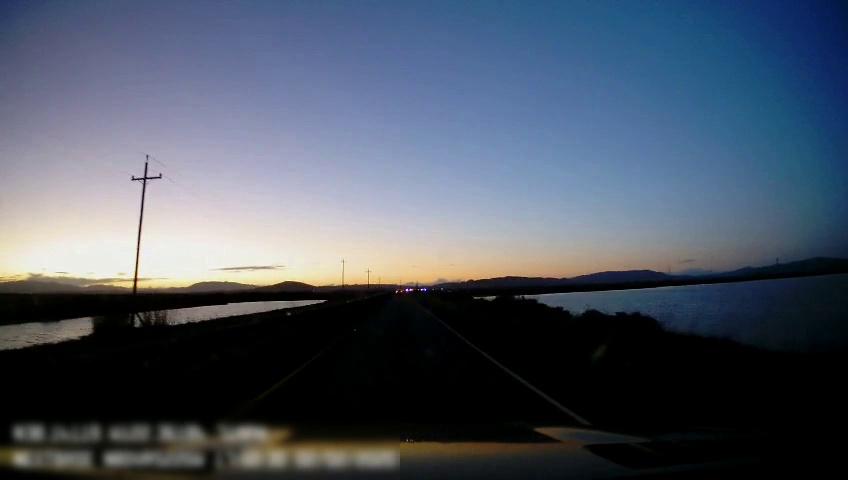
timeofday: Dusk/Dawn/Twilight
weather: Sunny
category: Drivable Space
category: Lanes | Current Lane
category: Lanes | Current Lane